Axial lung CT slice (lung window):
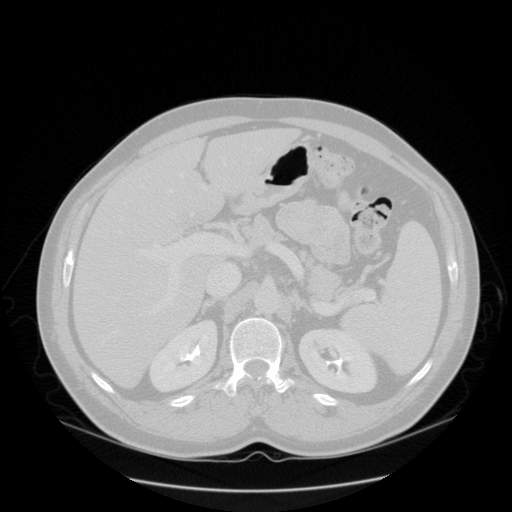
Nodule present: no